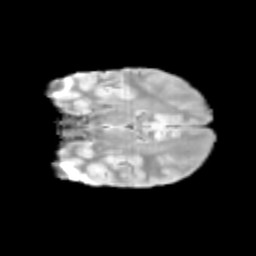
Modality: T2w
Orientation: coronal
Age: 10
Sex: female
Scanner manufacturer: siemens
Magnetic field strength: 3 T
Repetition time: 3.8 s
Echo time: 0.07 s